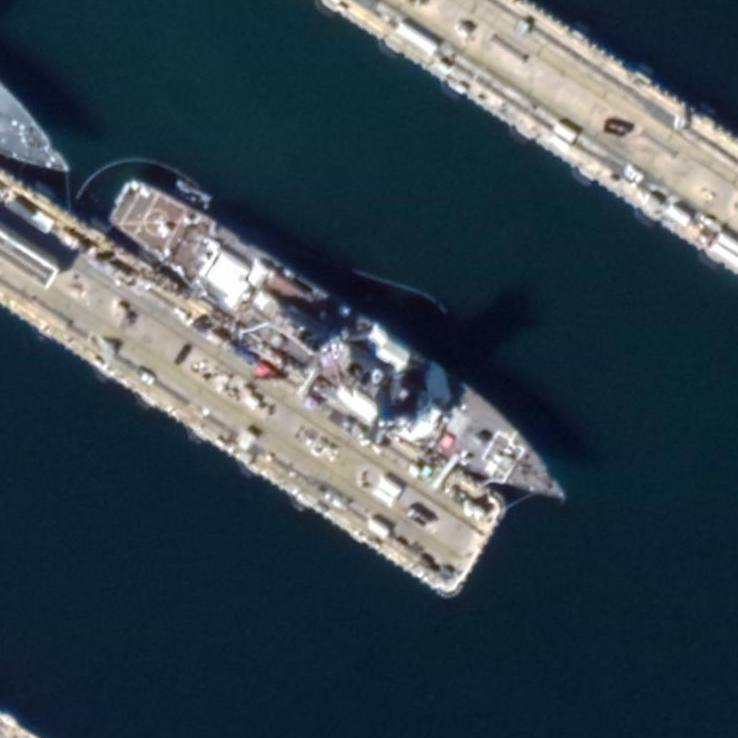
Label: destroyer